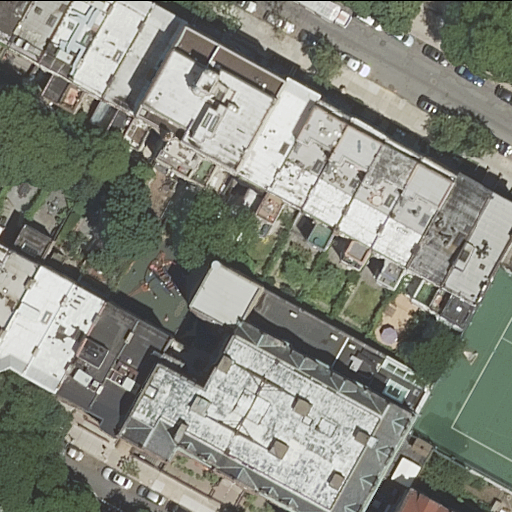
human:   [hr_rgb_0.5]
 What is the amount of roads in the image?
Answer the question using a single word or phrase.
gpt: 2

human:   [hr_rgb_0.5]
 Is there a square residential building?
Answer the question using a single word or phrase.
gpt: no

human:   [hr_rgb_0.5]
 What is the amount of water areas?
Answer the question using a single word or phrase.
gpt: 0

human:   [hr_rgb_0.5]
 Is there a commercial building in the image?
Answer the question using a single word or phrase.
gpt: no

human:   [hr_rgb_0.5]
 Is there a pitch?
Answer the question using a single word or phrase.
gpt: yes

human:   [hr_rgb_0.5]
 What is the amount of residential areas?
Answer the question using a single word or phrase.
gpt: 1

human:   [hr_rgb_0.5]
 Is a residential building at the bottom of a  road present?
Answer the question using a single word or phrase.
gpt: yes

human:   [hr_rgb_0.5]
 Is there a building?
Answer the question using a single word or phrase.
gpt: yes

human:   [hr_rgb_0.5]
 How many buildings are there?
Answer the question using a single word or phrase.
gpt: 24

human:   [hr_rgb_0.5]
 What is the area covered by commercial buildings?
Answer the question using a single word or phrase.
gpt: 0m2

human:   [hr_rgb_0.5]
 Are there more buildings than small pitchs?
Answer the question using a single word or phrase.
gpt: yes

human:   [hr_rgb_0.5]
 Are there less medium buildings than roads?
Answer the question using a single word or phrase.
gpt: no

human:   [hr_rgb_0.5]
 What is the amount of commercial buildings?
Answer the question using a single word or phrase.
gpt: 0

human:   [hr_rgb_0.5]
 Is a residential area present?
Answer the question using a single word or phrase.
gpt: yes

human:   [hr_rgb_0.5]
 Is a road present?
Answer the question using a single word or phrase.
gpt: yes

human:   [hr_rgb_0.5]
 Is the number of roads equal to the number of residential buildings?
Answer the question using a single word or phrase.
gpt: no

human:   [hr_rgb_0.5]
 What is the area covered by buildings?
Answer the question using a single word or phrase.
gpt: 5616m2

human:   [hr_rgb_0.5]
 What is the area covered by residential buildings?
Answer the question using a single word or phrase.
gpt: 5616m2

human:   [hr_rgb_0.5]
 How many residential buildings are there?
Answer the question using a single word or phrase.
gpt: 24

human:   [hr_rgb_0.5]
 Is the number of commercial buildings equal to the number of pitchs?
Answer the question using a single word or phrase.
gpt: no

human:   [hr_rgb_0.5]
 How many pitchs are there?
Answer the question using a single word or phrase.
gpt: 2

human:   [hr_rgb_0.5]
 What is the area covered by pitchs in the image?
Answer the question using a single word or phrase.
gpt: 184m2

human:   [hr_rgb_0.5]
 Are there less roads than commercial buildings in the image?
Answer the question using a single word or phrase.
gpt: no

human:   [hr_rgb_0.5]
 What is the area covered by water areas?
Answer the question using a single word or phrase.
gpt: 0m2

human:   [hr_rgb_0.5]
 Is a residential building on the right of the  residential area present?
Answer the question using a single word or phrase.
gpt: yes

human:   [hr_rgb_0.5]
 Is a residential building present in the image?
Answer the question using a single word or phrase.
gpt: yes

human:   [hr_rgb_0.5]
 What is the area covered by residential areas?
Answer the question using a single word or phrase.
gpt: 186m2

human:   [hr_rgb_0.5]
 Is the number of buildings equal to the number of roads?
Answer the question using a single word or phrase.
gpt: no

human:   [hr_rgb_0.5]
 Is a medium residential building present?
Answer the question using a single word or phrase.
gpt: yes

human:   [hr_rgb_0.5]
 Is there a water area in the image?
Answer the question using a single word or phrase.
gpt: no

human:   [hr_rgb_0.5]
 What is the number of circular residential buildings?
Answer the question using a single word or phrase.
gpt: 0

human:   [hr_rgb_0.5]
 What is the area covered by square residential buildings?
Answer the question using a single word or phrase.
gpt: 0m2

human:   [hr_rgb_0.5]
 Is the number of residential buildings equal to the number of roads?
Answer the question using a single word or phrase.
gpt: no

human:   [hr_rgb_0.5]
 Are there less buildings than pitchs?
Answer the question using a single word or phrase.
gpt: no

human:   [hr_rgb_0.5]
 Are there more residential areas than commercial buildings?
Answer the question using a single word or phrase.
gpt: yes

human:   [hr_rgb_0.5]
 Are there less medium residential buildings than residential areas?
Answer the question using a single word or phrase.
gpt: no

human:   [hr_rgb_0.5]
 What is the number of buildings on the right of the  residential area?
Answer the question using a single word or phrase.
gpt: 15

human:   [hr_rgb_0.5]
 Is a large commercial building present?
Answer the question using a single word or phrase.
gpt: no

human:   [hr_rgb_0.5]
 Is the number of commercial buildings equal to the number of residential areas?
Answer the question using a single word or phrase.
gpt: no

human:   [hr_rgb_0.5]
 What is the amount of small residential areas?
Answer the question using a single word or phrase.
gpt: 0

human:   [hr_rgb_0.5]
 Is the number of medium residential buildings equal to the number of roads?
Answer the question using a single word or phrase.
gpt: no

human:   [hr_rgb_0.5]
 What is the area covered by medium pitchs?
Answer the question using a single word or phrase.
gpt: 182m2

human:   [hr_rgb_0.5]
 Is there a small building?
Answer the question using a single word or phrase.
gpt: yes

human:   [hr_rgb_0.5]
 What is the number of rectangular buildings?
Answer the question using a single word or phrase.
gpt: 15

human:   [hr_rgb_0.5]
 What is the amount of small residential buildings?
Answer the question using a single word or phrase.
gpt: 4

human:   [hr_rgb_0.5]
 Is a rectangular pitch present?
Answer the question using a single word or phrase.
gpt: yes

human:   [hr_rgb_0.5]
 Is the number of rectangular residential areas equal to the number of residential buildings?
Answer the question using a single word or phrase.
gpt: no

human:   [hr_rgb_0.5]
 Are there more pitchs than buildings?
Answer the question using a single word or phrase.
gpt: no

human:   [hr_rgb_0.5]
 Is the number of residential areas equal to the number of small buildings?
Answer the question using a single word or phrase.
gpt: no

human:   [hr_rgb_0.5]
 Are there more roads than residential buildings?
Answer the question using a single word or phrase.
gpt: no

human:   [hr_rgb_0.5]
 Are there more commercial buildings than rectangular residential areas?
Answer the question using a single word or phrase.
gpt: no

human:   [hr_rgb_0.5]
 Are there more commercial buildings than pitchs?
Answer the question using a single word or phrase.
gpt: no

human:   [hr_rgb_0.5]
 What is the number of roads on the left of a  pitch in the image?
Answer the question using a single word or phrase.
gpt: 1

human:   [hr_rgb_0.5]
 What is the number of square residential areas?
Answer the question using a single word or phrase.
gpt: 0

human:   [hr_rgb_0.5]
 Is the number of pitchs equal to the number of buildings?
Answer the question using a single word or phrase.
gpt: no

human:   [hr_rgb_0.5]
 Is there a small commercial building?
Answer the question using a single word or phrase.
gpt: no

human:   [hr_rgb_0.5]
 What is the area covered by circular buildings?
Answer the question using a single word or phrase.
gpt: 0m2

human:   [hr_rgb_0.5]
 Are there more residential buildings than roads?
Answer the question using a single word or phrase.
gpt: yes

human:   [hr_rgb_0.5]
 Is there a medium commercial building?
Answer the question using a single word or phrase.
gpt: no

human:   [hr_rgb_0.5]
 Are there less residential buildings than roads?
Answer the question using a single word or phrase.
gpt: no

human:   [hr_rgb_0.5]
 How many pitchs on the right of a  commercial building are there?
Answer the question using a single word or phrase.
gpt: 0

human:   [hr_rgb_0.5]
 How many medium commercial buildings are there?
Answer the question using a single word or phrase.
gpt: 0

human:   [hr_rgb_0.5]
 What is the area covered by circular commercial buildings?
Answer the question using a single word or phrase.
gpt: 0m2

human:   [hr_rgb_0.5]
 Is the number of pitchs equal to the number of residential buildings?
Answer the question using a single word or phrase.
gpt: no